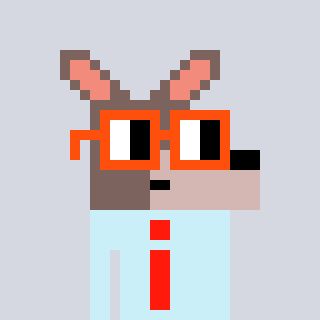
a pixel art character with square orange glasses, a kangaroo-shaped head and a cold-colored body on a cool background